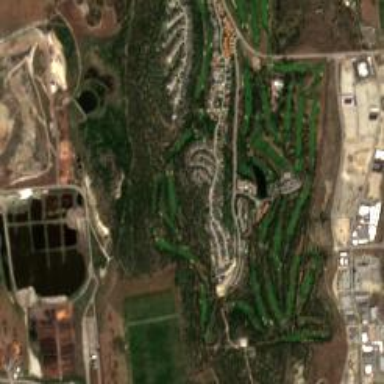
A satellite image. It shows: Golf course surrounded by greenery.